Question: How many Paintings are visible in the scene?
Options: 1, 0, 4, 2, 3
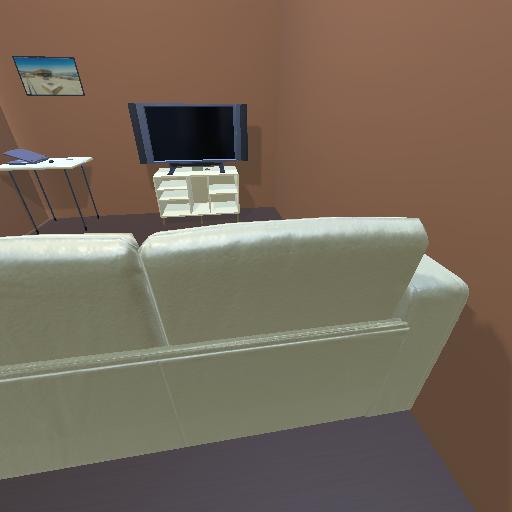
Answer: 1